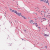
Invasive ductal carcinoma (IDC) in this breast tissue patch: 0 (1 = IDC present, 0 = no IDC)